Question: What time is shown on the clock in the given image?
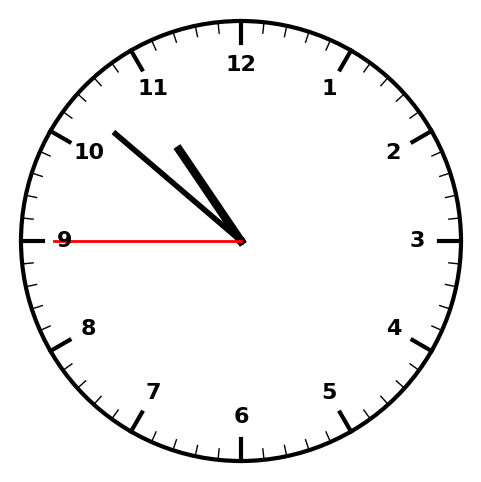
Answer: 10:51:45